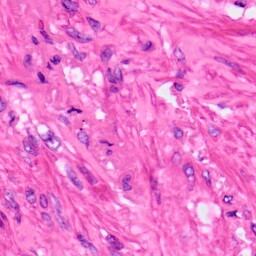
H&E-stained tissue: Lung